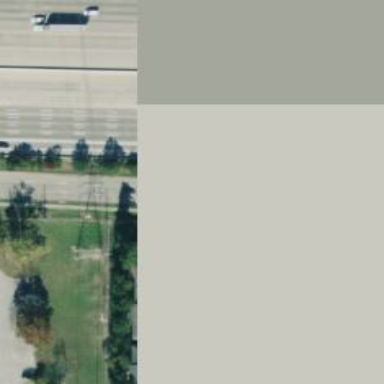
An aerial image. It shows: Secondary road with frontage road.